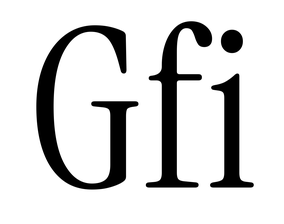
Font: InstrumentSerif-Regular